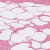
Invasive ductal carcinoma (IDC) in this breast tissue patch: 0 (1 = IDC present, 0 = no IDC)